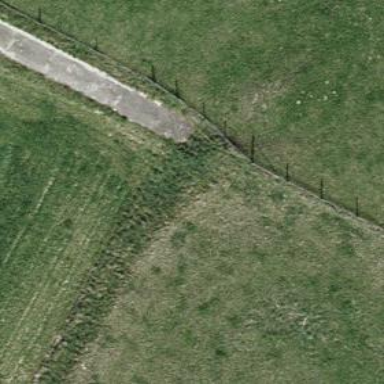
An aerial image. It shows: Concrete track with grade 1 quality.